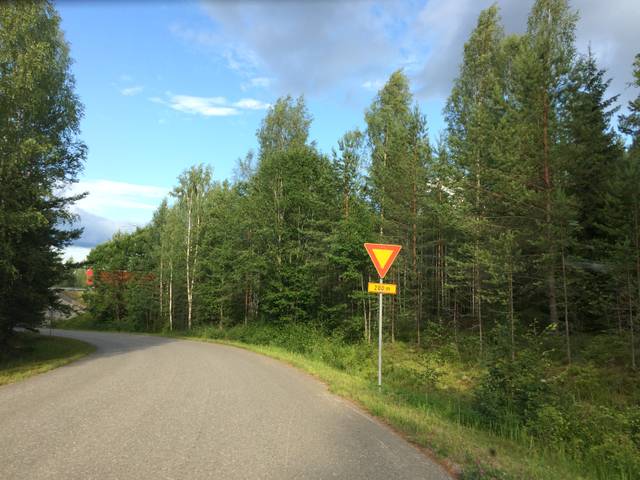
Region: Finland
Coordinates: 60.858, 24.588